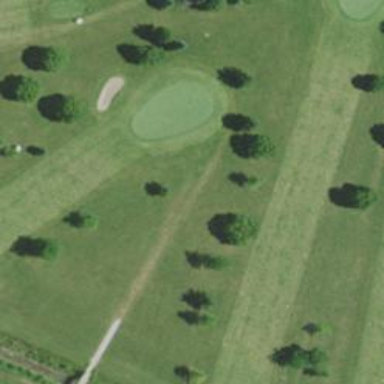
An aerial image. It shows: Pathway for golfing.